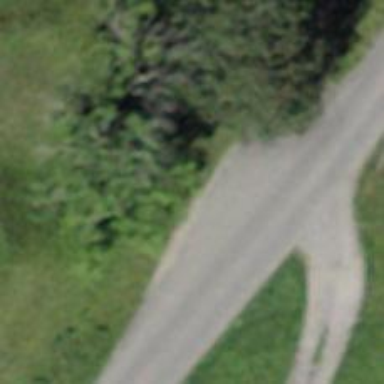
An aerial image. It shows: Passing place on the road.